七年级 · 度量几何学
如图, 两个正方形边长分别为 $a 、 b$, 如果 $a+b=7, a b=13$,则阴影部分的面积为 $\qquad$

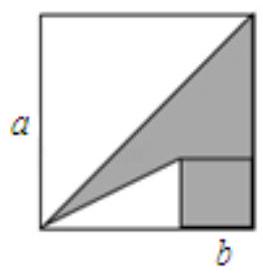
答案: 【答案】 5

【解析】

【分析】

此题考查了整式的混合运算, 列代数式并求值,表示出阴影部分面积是解本题的关键. 由大三角形面积减去小三角形面积表示出阴影部分面积, 将 $a+b$ 与 $a b$ 的值代入计算即可求出值.

【解答】

解: 根据题意得:

当 $a+b=7, a b=13$ 时,

$$
\begin{aligned}
& S_{\text {阴影 }}=\frac{1}{2} a^{2}-\frac{1}{2} b(a-b) \\
& =\frac{1}{2} a^{2}-\frac{1}{2} a b+\frac{1}{2} b^{2} \\
& =\frac{1}{2}\left[(a+b)^{2}-2 a b\right]-\frac{1}{2} a b \\
& =\frac{1}{2} \times\left(7^{2}-2 \times 13\right)-\frac{1}{2} \times 13
\end{aligned}
$$

$=5$.

故答案为: 5